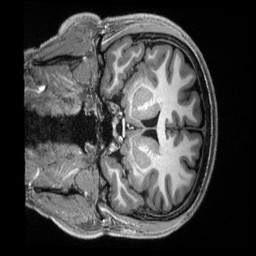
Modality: T1w
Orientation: coronal
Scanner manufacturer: siemens
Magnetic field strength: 3 T
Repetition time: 2.5 s
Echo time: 0.00231 s